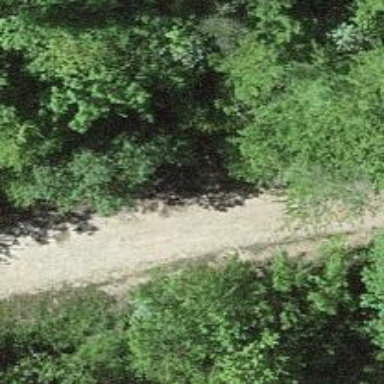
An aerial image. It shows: Gravel track with grade2 quality.